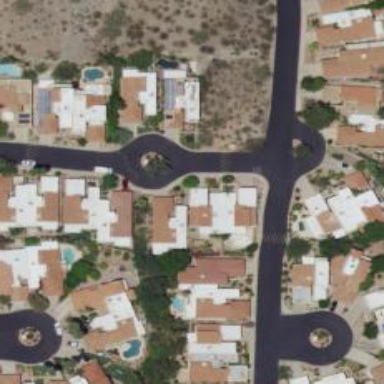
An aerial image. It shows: Asphalt road in residential area.